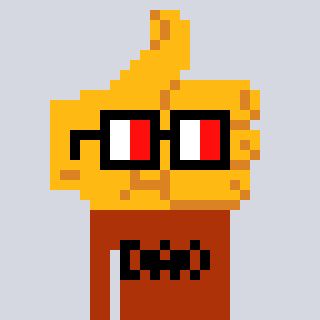
a pixel art character with square glasses with black frames and red eyes, a thumbsup-shaped head and a hotbrown-colored body on a cool background